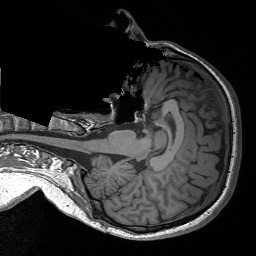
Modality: T1w
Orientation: axial